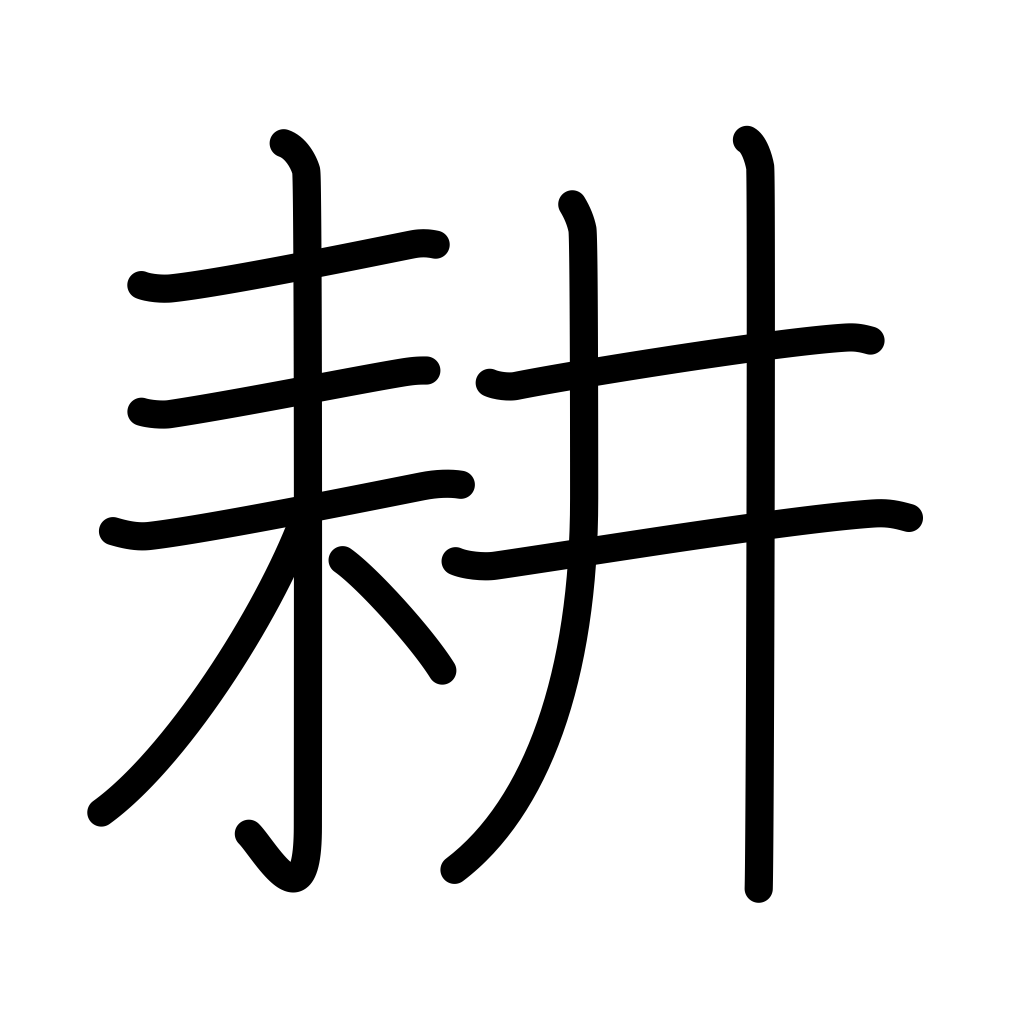
Meaning: till, plow, cultivate